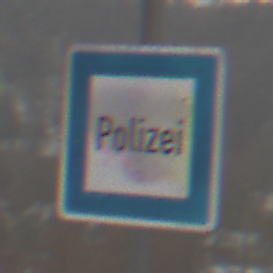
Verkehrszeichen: Polizei
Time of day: Midday
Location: Outdoor (Nature)
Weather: Overcast
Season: Winter
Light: Natural